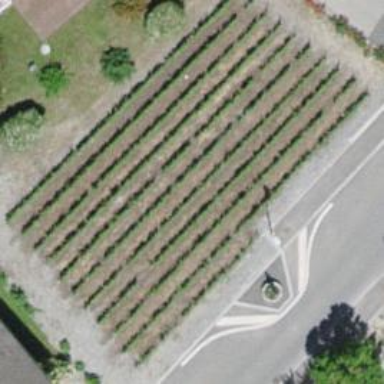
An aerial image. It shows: Vineyard.